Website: home-depot
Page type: review-order
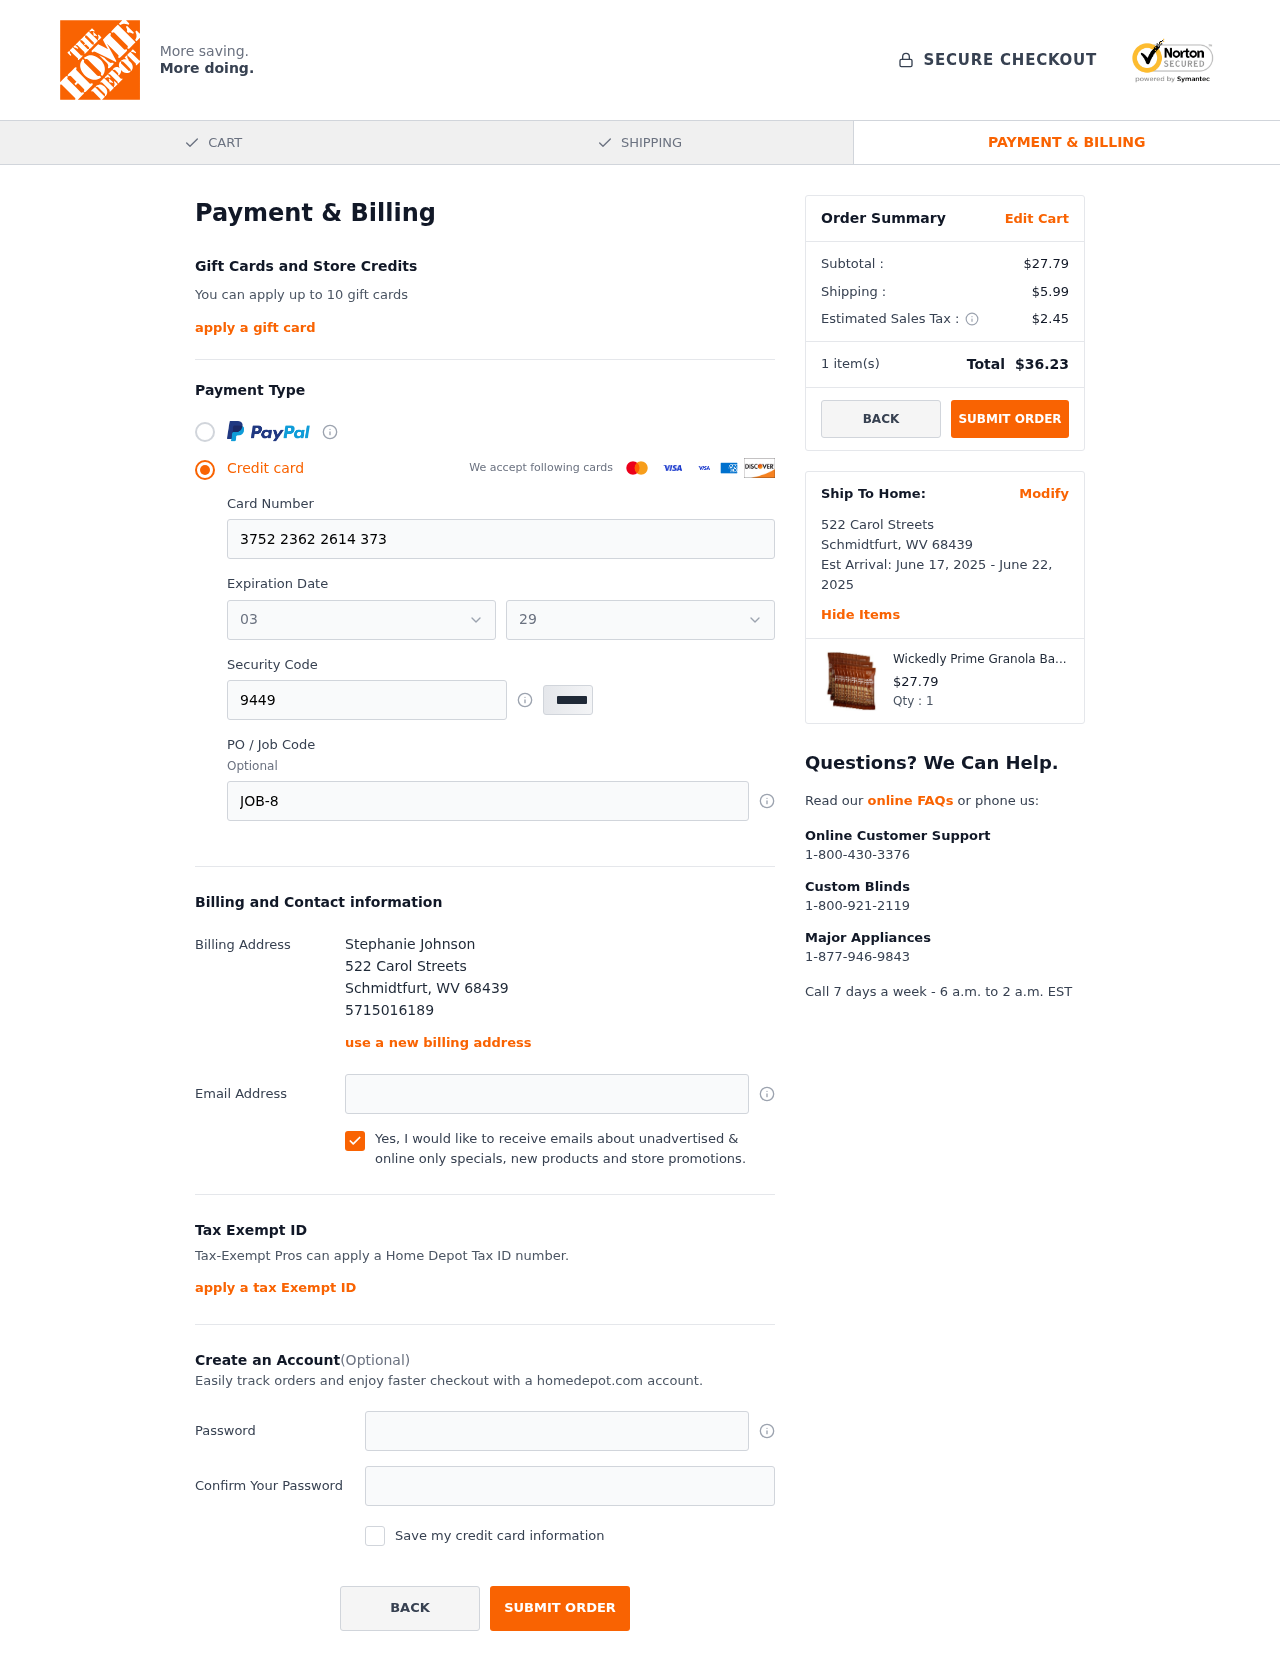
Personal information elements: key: PII_CARD_EXPIRY_MONTH
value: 03
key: PII_CARD_EXPIRY_YEAR
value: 29
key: PII_CITY
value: Schmidtfurt
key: PII_FULLNAME
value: Stephanie Johnson
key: PII_PHONE
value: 5715016189
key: PII_POSTCODE
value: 68439
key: PII_STATE_ABBR
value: WV
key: PII_STREET
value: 522 Carol Streets
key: PII_CARD_NUMBER
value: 3752 2362 2614 373
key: PII_CARD_CVV
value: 9449
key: PII_JOB_CODE
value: JOB-8791
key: PII_EMAIL
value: stephanie_johnson@hotmail.com
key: PII_POSTCODE_FULL
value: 68439
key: PII_POSTCODE_NUMERIC
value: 68439
Product elements: key: PRODUCT1_NAME
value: Wickedly Prime Granola Bar, Cocoa Peanut, 1.2 Ounce (Pack of 30)
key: PRODUCT1_PRICE
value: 27.79
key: PRODUCT1_QUANTITY
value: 1
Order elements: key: ORDER_SUBTOTAL
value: $27.79
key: ORDER_SHIPPING_COST
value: $5.99
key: ORDER_TAX
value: $2.45
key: ORDER_NUM_ITEMS
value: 1
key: ORDER_TOTAL
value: $36.23
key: ORDER_SHIPPING_DATE
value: June 17, 2025
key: ORDER_DELIVERY_DATE
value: June 22, 2025